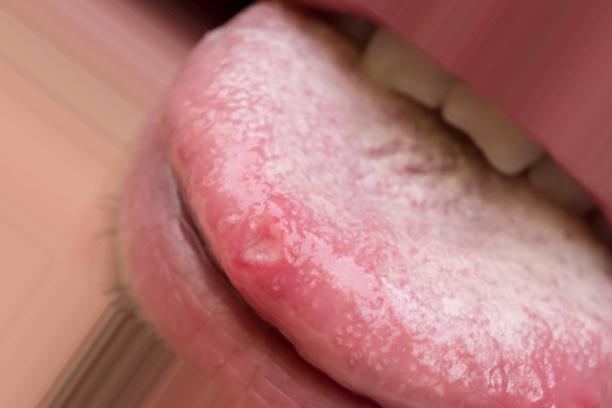
Condition: Mouth Ulcer